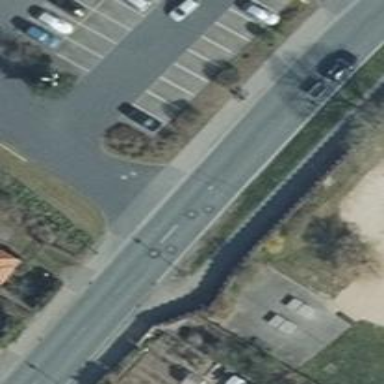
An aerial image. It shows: Primary highway with sidewalks on both sides.